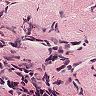
Metastatic tissue present: no